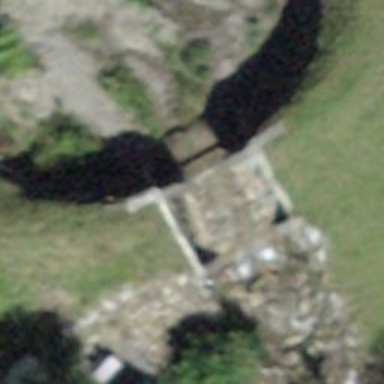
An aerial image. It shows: Retaining wall.